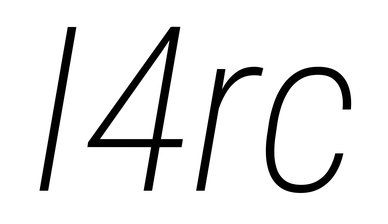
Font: Roboto-Italic_Condensed_ExtraLight_Italic